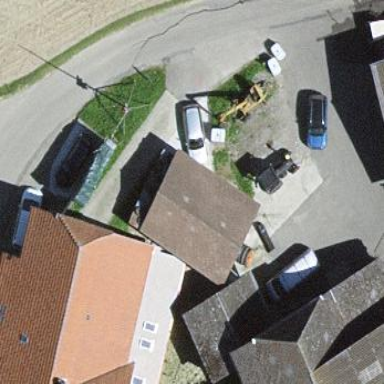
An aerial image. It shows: Shed building.